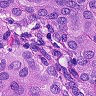
Metastatic tissue present: yes